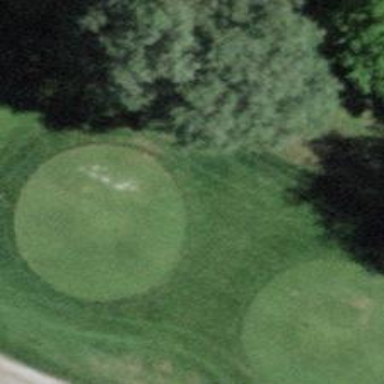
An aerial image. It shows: Grassy area designated as golf tee.